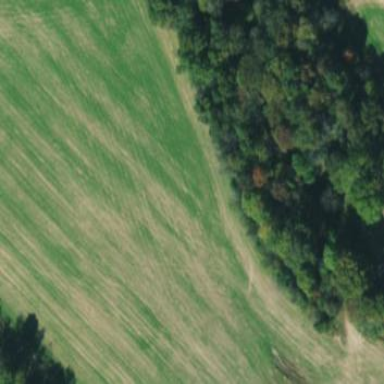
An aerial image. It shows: Serene woodland landscape.